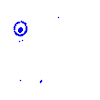
Particle: electron